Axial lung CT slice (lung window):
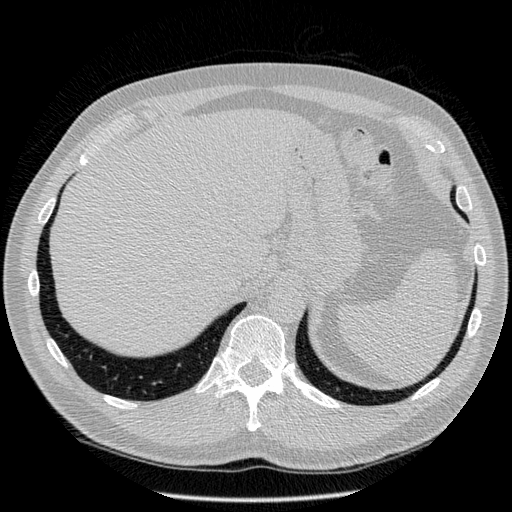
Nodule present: no